Question: I am developing an application in which I need to round button as image (as I uploaded).
It Show two corner are straight and the rest is in round shape. I tried with'mybutton.layer.cornerRadius' but make round whole image. I also tried to just make custom button but it leave extra space in button around image i need to fix size button as image show.
Please help me. Thanks in advance. Happy Day.
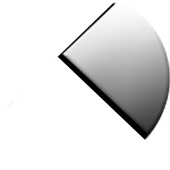
Answer: Here is a one good tutorial on this:
<URL>
you can download code from here
<URL>
Hope this helps